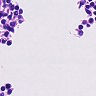
Metastatic tissue present: no